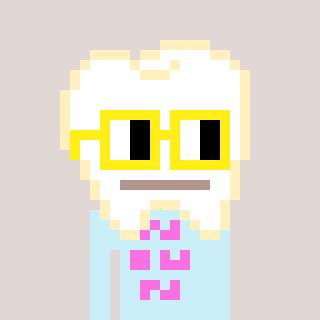
a pixel art character with square yellow glasses, a tooth-shaped head and a cold-colored body on a warm background